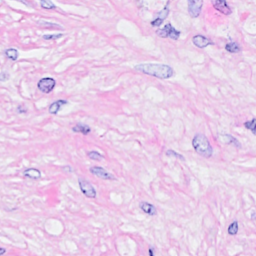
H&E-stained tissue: Breast